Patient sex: M
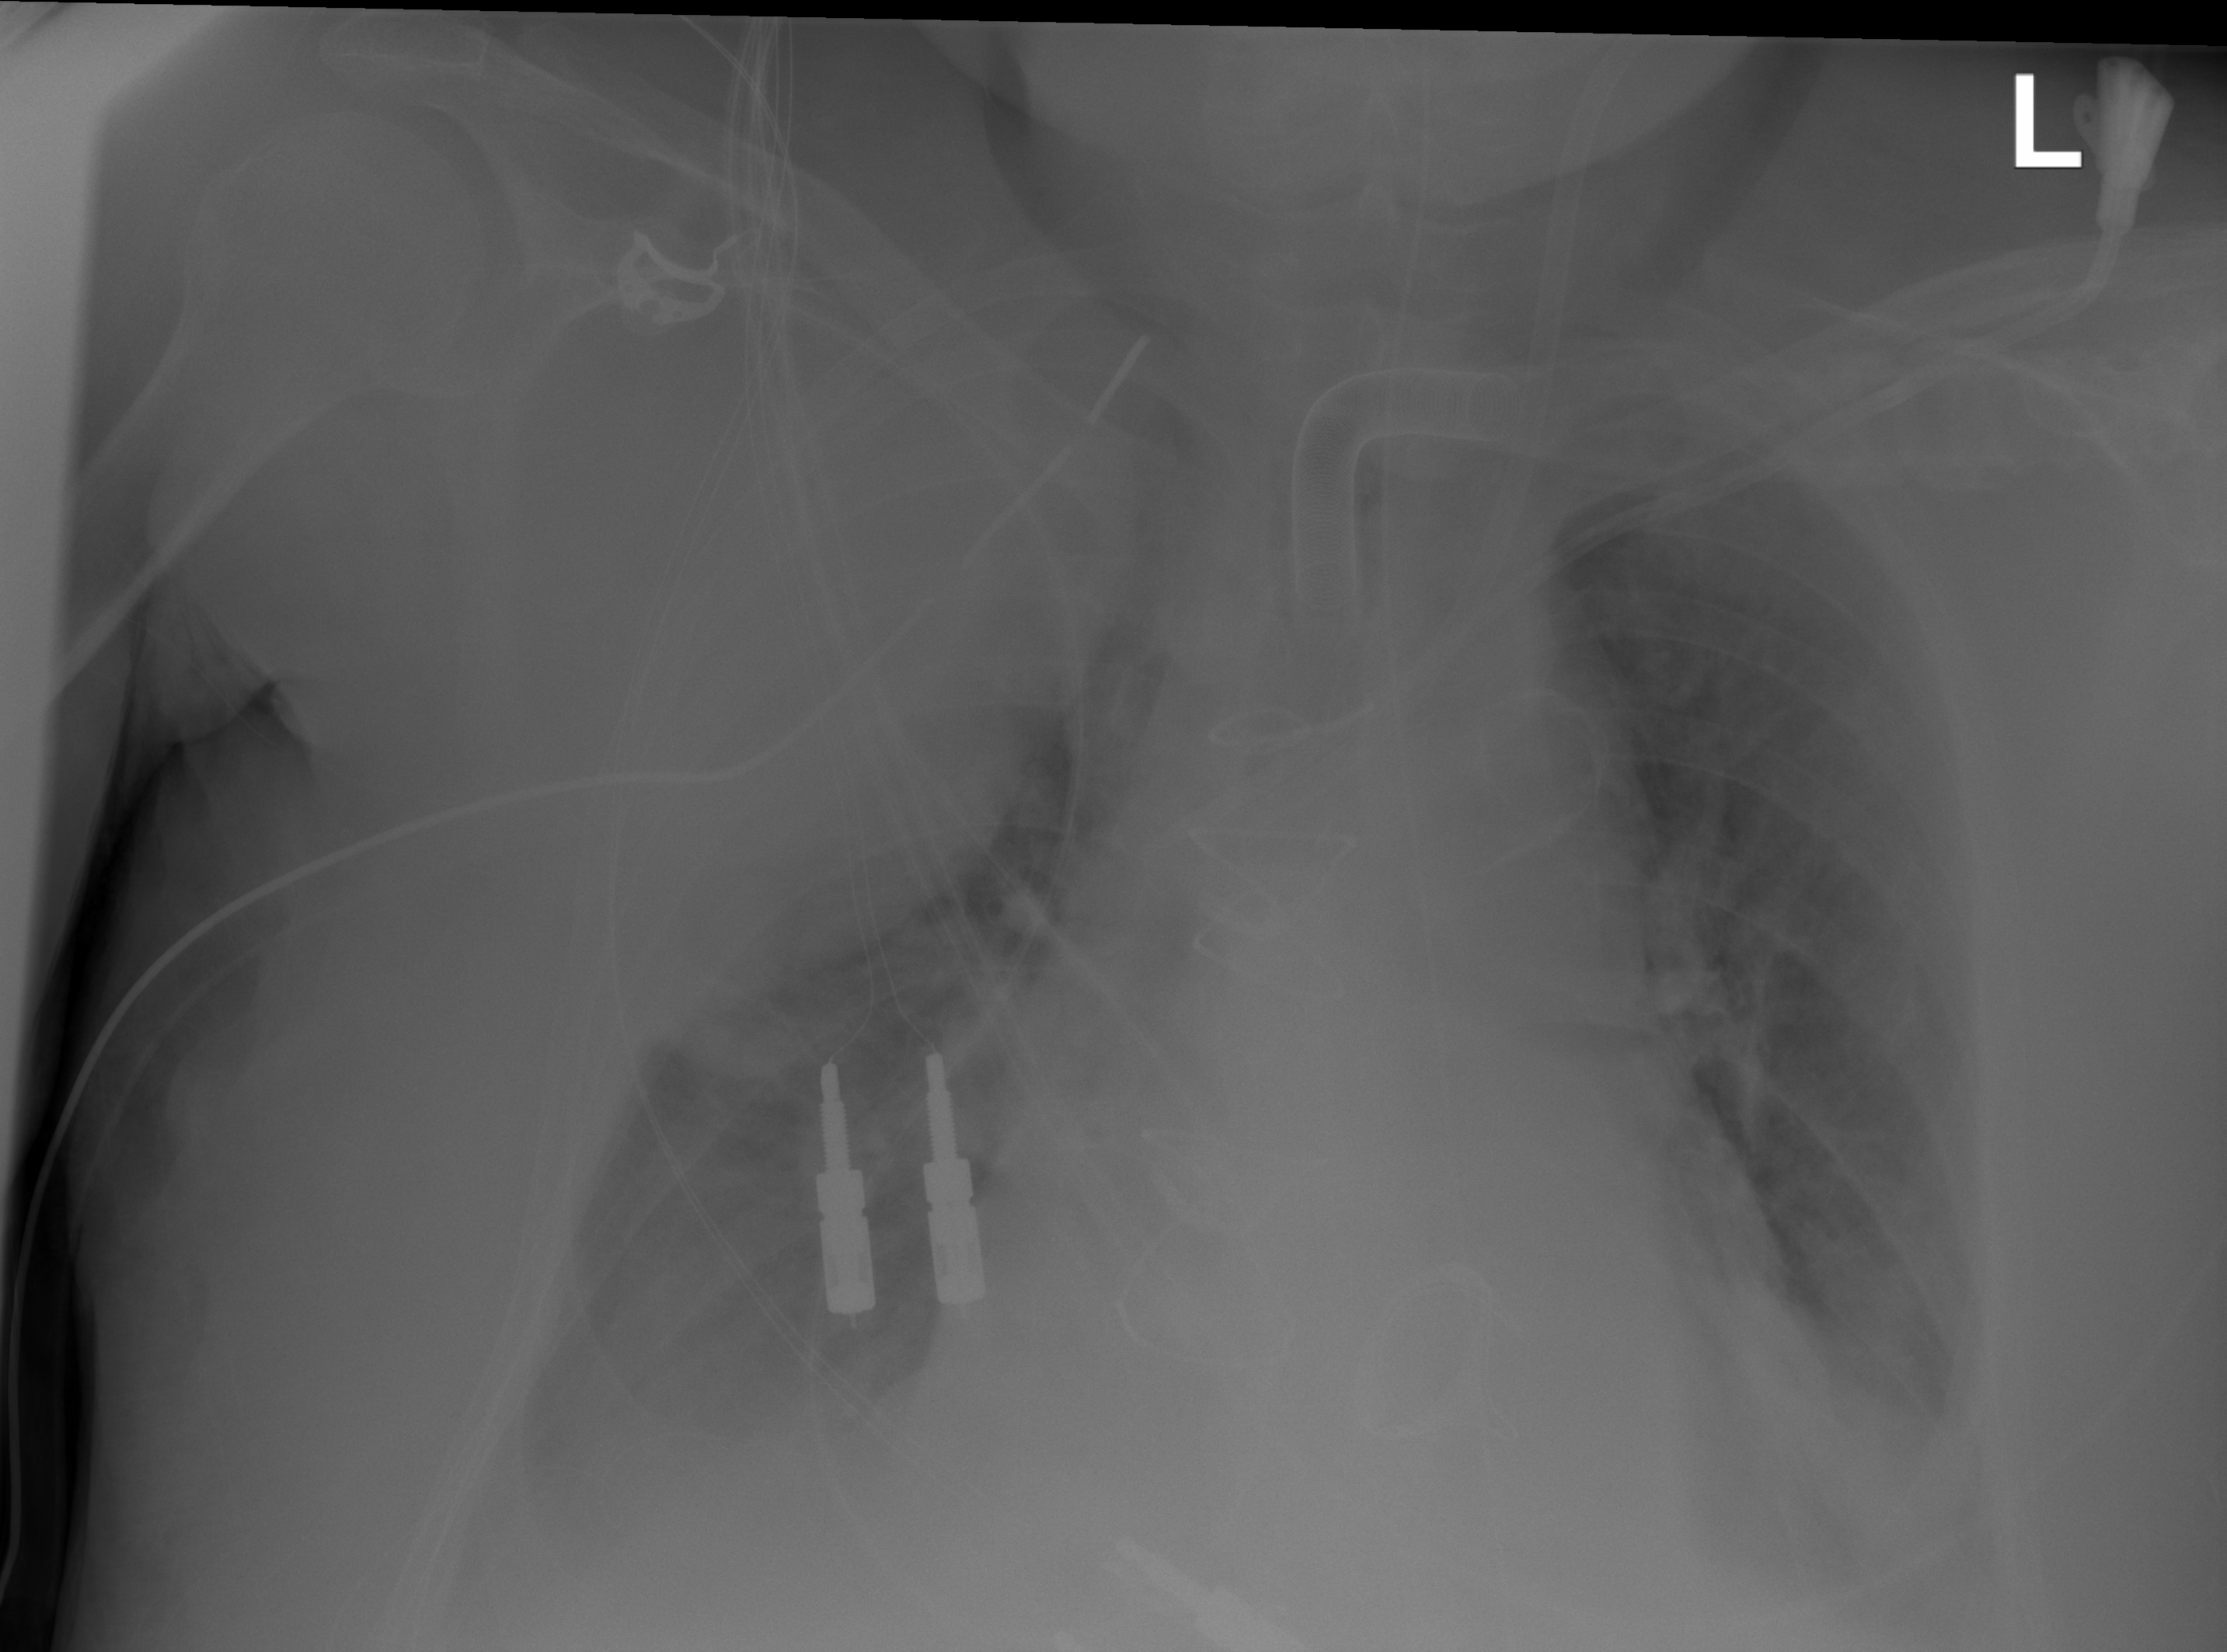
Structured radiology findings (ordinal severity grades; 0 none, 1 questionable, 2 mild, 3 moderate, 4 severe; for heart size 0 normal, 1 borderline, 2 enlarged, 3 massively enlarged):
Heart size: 2
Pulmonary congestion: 2
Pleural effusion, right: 3
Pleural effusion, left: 2
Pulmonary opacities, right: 0
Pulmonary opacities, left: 0
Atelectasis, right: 2
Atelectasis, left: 2